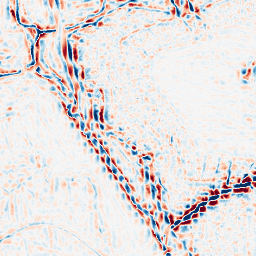
Category: wavelet
Decomposition family: wavelet_dwt
Decomposition parameters: wavelet: sym4
level: 3
Upsampling method: quadratic
Upsampling parameters: scale: 2
Upsampling scale: 2